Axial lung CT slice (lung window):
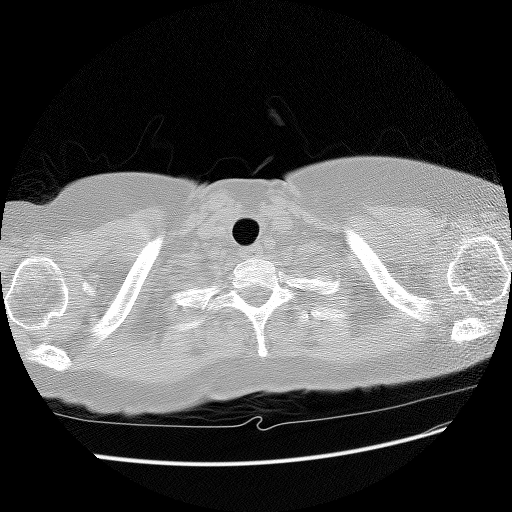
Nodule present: no